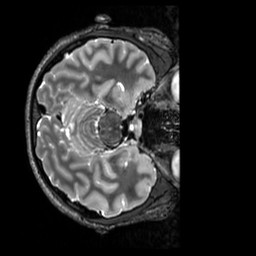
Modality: T2w
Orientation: axial
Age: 28
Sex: female
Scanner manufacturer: siemens
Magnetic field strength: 3 T
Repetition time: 3.2 s
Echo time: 0.728 s